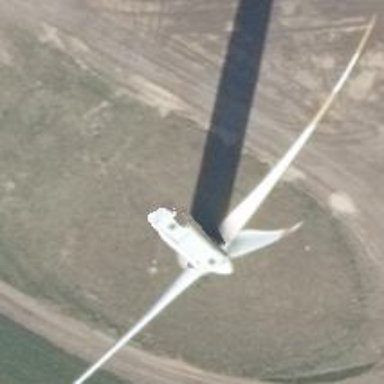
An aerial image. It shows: Wind power generator with wind turbines.